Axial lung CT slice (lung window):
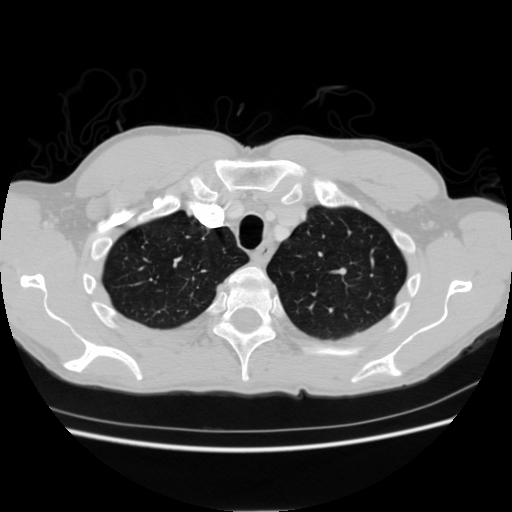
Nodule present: no